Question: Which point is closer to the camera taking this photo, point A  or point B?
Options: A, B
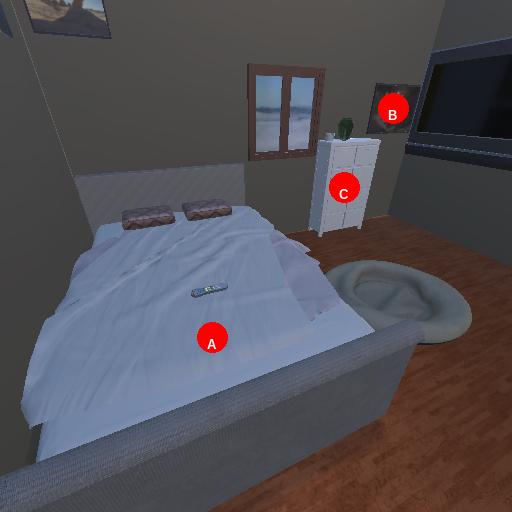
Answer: A